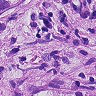
Metastatic tissue present: yes